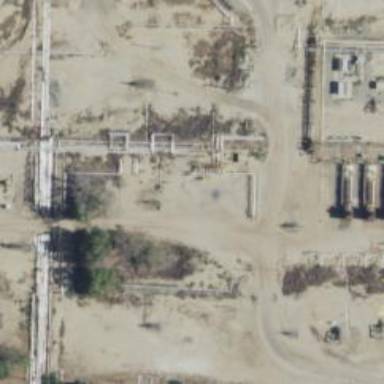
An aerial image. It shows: Petroleum well that is man-made.